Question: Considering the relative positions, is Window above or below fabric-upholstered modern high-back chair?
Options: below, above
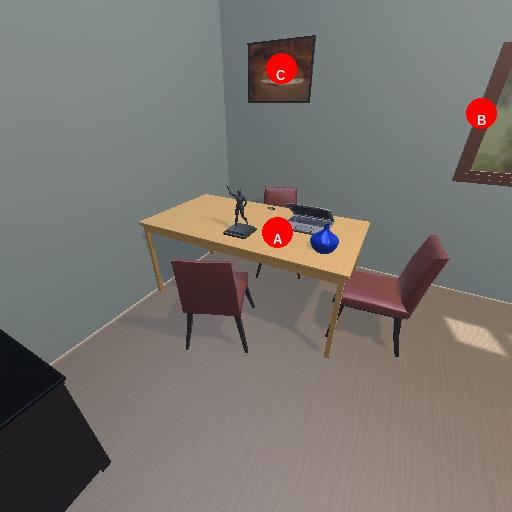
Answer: below